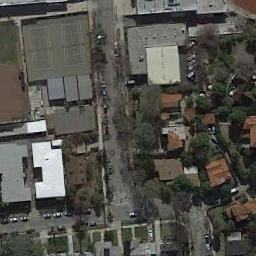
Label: tennis_court